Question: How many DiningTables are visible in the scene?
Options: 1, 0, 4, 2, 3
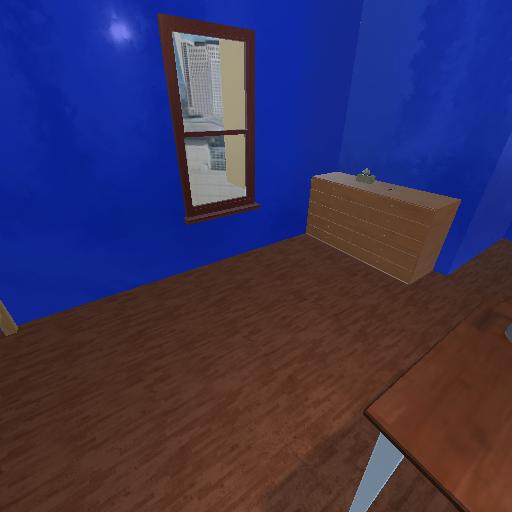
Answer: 1